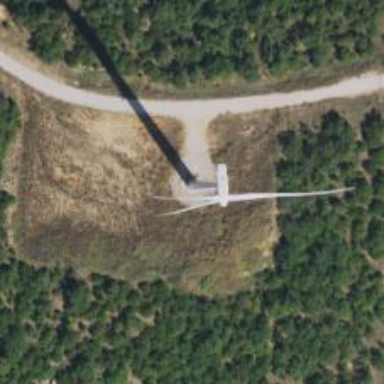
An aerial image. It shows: Wind generator in the form of horizontal axis wind turbine.